Question: Now try to create some code, that take one string from file and compare it with some criteria. If this string pass criteria than, divide it in to 4 pieces - put each pieces in array, than take some new values from 'TextBox' and change it.
Currently I'm on point, when need to divide selected string. Prepare some code, but instead of getting array with divided pieces get only 'System.string[]'
Code
'''
try
{
FileStream fs = new FileStream(filePath, FileMode.Open, FileAccess.ReadWrite);
StreamReader sr = new StreamReader(fs); //open file for reading
string[] line = sr.ReadToEnd().Split(new string[] { Environment.NewLine },
StringSplitOptions.None); //read file to the end an divide it
sr.Close(); //close stream
foreach (var l in line) //check each line for criteria
{
if (l.Contains(dateTimePicker1.Text.ToString() + eventNameUpdateTextBox.Text.ToString()))
{
try
{
string[] temp = { "", "", "", "", };// i always have just 4 part of string
for (int i = 0; i<3; i++)
{
updatedTtextBox.Text = temp[i] = l.Split(',').ToString(); //try to divide it
}
}
catch (Exception ex)
{
MessageBox.Show(ex.Message);
}
}
}
}
catch (Exception ex)
{
MessageBox.Show(ex.Message);
}
}
'''
but result -

where i'm make mistake?
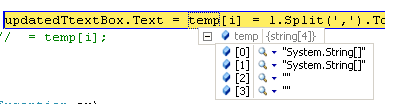
Answer: The call of 'l.Split(',')' produces an array of 'string's, i.e. a 'String[]'. Calling 'ToString()' on such an array produces '"System.String[]"' - the value that you see in the output.
You need to split ahead of the loop, and pick an element from the split as you advance through the indexes, then do whatever you need to do with each part. If all you want is placing the parts into individual elements of the 'temp' array, perhaps limiting the number of items to '4', then 'l.Split(',').Take(4).ToArray()' should be sufficient.
It is strange that you are replacing 'updatedTtextBox.Text' four times as you go through the loop. Taking a guess at what you are trying to accomplish, here is what you could try doing:
'''
string[] temp = l.Split(',').Take(4).ToArray();
// For display purposes, you can join the data back with a different separator:
updatedTtextBox.Text = string.Join("|", temp);
'''